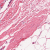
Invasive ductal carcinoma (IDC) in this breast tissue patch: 0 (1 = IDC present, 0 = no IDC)